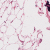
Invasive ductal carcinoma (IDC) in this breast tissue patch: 0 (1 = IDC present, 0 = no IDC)